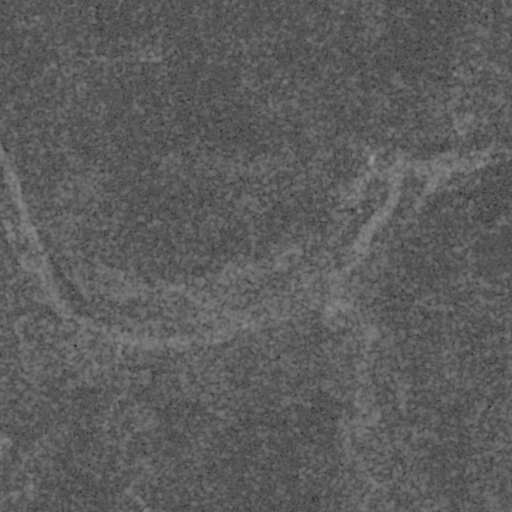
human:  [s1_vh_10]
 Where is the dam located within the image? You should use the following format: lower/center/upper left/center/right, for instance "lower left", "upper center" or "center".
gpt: The dam is located in the lower right of the image.
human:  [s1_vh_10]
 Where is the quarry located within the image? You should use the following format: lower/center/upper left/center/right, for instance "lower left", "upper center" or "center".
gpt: The quarry is located in the lower center of the image.
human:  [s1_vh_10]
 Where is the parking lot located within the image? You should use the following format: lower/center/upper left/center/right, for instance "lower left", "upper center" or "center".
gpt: There is no parking lot in the image.

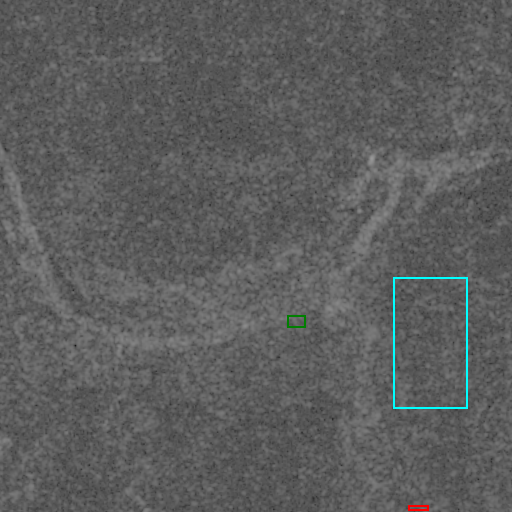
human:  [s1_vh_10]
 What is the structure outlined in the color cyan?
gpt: The structure outlined in cyan is a crop field.
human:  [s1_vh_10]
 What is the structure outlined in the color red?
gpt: The structure outlined in red is a dam.
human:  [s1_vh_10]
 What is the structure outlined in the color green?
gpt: The structure outlined in green is a quarry.
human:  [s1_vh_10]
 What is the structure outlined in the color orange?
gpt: There is no orange outline.